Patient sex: M
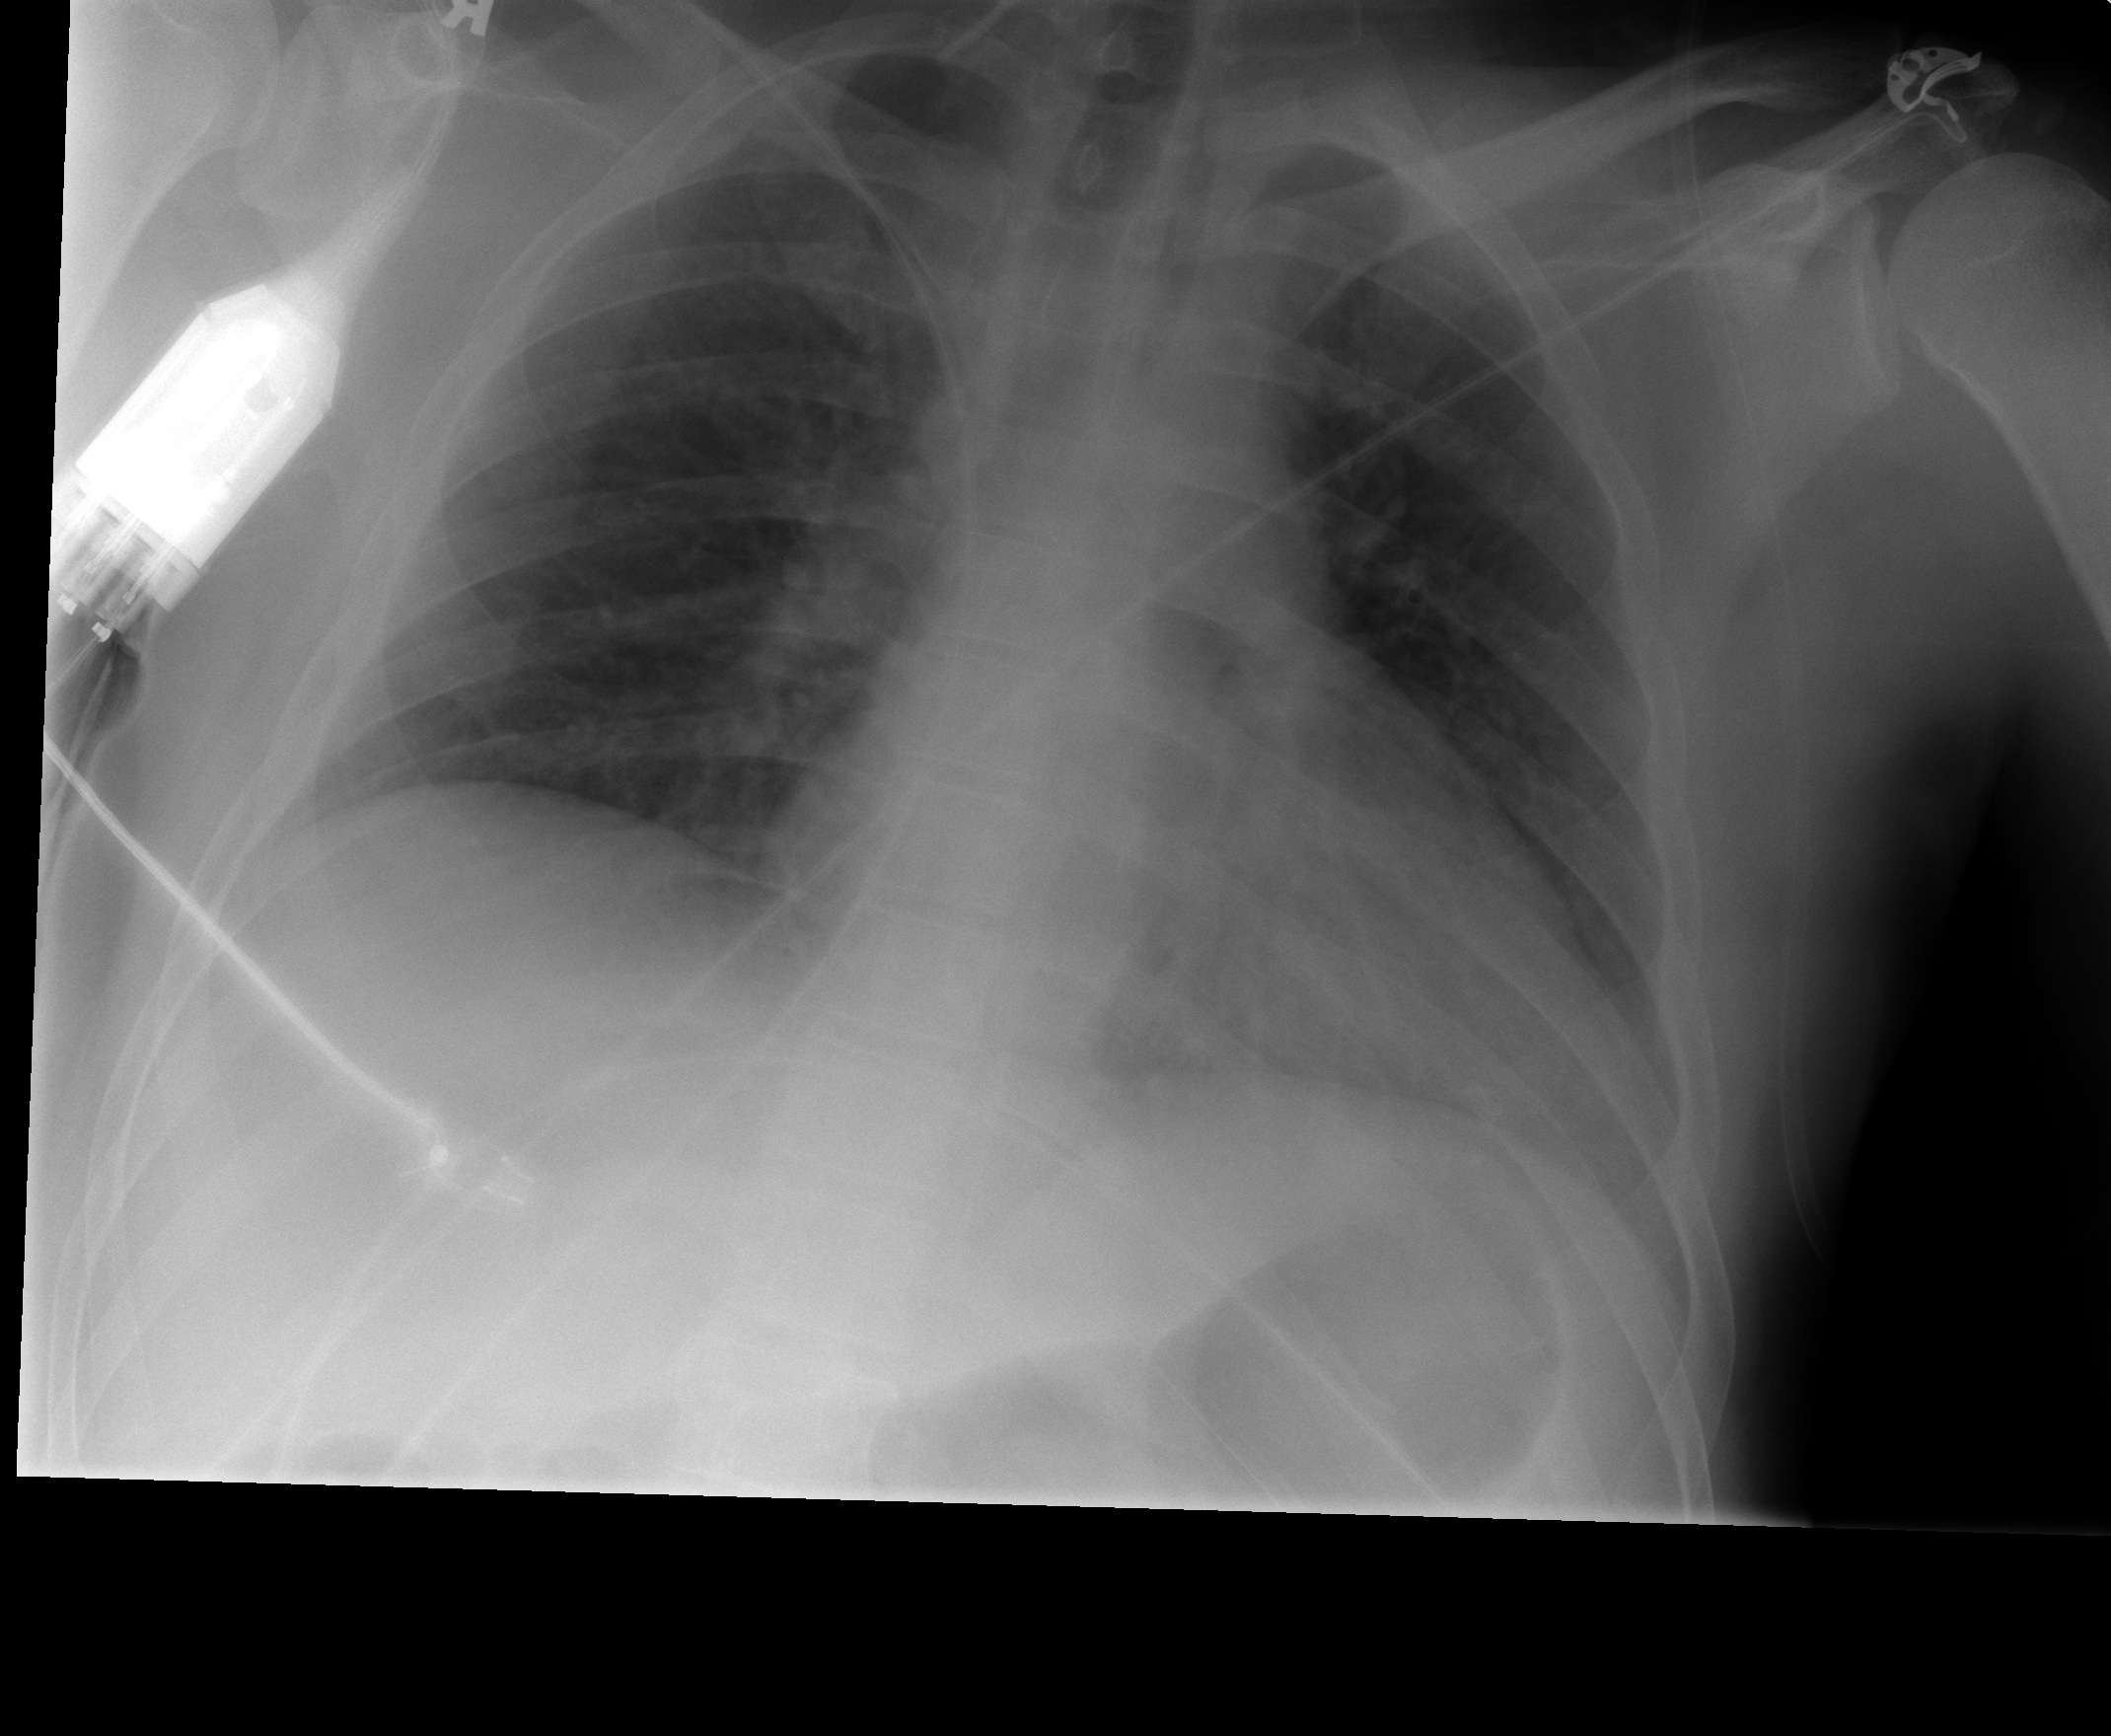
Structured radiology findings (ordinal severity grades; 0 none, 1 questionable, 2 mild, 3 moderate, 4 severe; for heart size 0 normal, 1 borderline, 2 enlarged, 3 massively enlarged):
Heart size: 0
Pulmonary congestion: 0
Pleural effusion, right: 0
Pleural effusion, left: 0
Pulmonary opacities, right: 0
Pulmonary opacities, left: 2
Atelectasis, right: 0
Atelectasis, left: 0